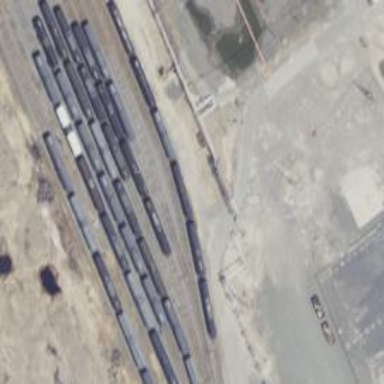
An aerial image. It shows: Railway yard in service.